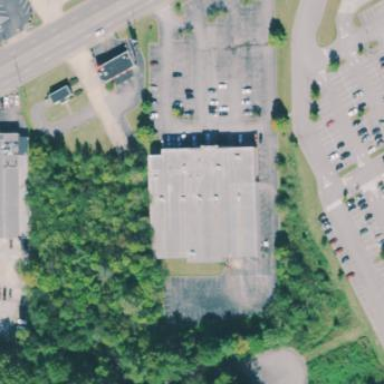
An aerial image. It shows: Building that houses bowling alley.